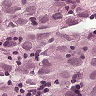
Metastatic tissue present: yes